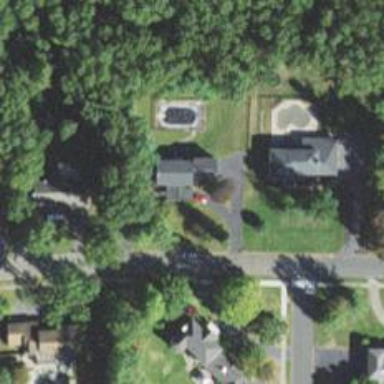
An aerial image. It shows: Driveway leading to service road.